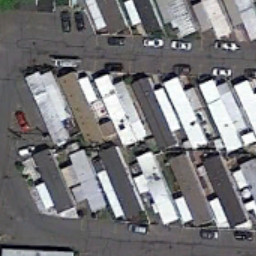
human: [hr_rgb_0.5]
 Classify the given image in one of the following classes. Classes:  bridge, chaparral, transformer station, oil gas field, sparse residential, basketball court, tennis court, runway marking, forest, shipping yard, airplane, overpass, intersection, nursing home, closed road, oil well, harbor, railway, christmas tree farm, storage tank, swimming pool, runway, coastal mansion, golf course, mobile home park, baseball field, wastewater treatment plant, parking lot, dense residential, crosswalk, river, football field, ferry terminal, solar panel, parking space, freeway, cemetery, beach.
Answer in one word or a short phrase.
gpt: mobile home park